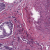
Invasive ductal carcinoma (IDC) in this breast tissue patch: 0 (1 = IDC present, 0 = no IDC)